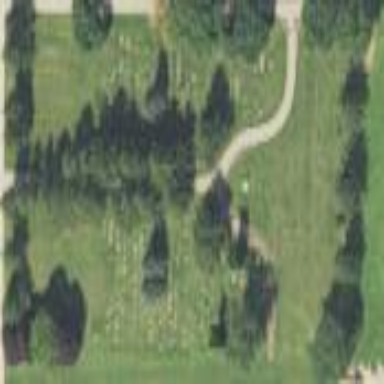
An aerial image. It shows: Cemetery.